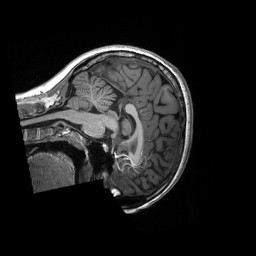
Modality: T1w
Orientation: sagittal
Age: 19
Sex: female
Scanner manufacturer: siemens
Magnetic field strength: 3 T
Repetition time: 2.3 s
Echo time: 0.00298 s